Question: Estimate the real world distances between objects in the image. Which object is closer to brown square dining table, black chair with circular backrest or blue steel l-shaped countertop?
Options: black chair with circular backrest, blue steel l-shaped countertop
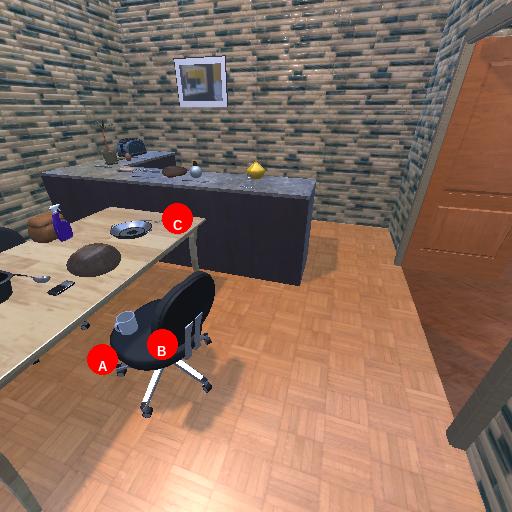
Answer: black chair with circular backrest